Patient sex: M
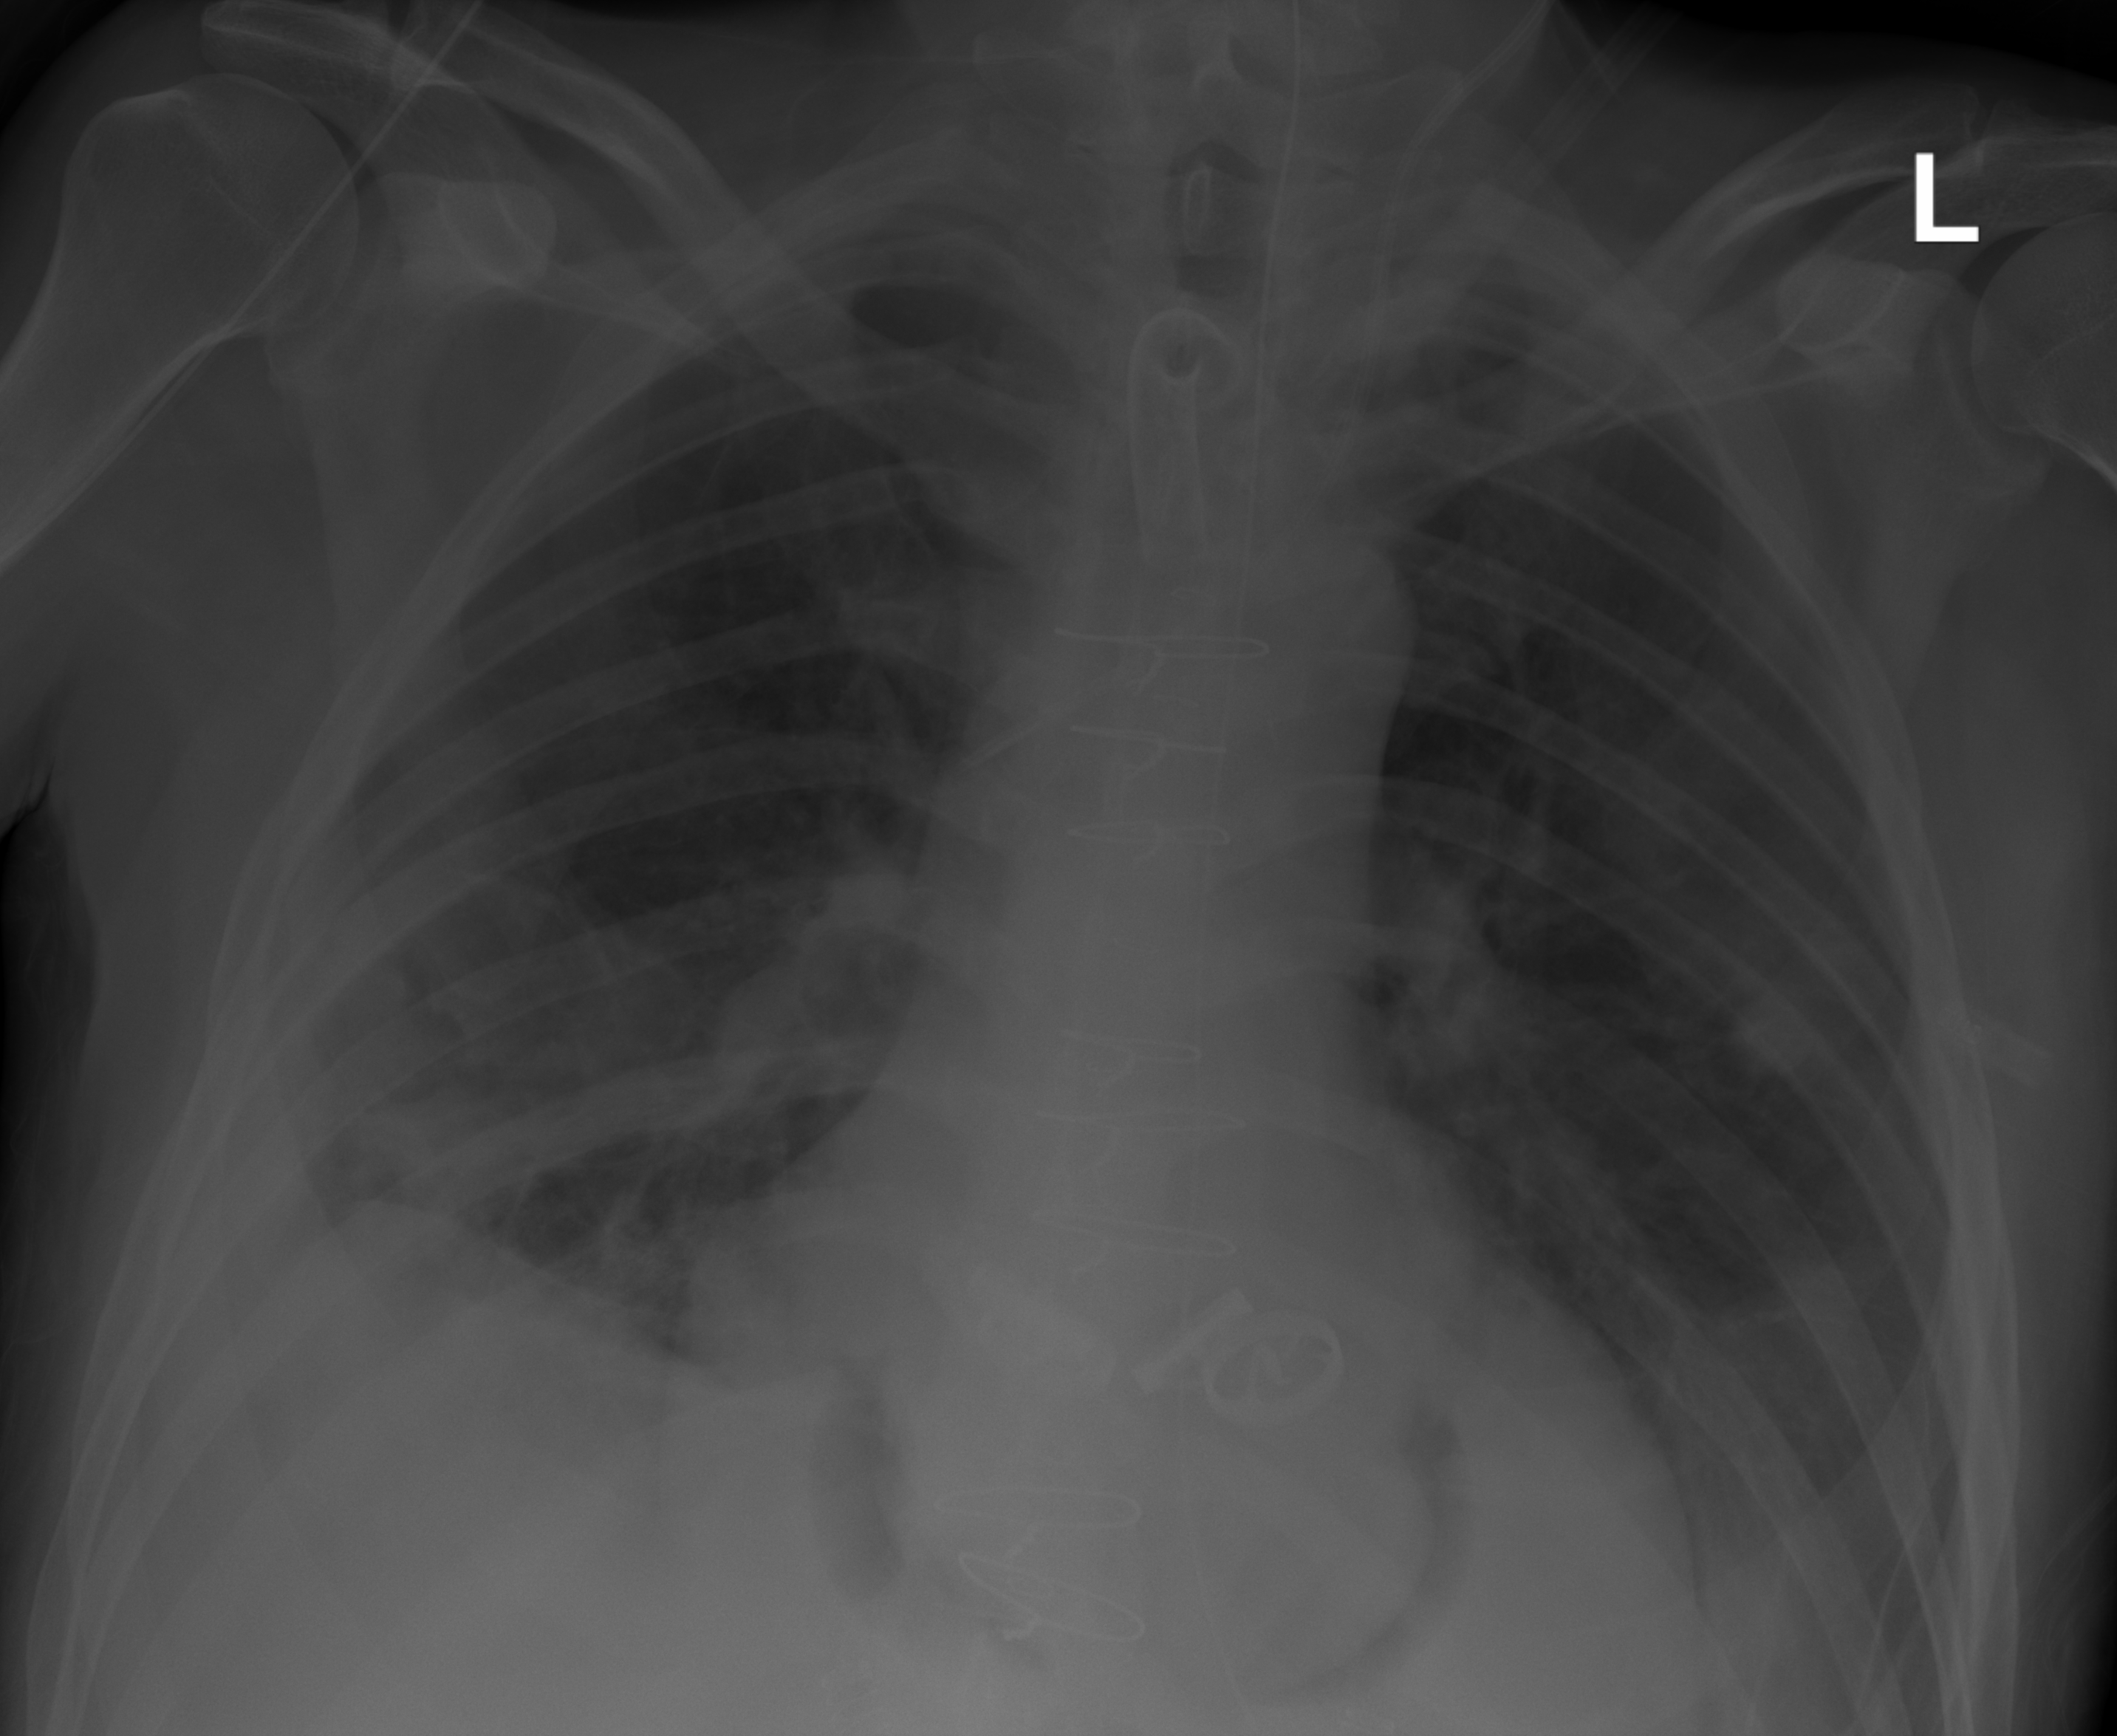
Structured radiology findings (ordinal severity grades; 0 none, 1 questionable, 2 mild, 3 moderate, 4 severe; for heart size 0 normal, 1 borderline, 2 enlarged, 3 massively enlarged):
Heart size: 1
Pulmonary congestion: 0
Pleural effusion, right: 2
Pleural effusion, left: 2
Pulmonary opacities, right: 1
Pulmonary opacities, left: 0
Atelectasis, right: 2
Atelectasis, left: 2